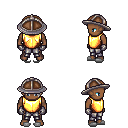
a pixel art fantasy rpg character, male body template, human, dark skin, gold chest armor, metal pants, gray long mohawk hairstyle, chain helm, metal gloves, white slippers, four views (front, back, left, right), 2x2 character sprite sheet, small pixel art, hard edges, no anti-aliasing